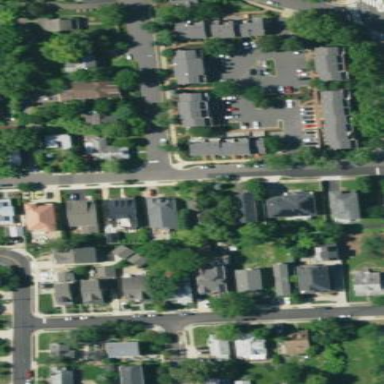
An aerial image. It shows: Sidewalk.